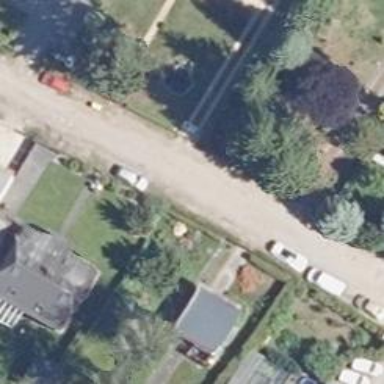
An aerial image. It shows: Residential road with compacted surface.